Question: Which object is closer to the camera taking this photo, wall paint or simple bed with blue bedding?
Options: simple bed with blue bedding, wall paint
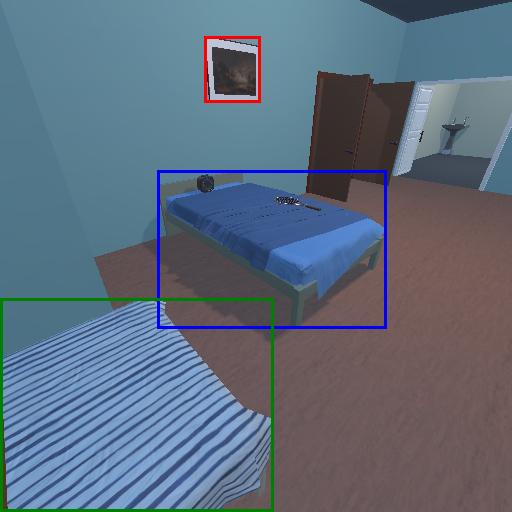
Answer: simple bed with blue bedding